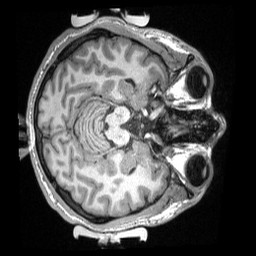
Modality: T1w
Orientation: axial
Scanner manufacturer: siemens
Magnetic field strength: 3 T
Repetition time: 2.3 s
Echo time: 0.00308 s